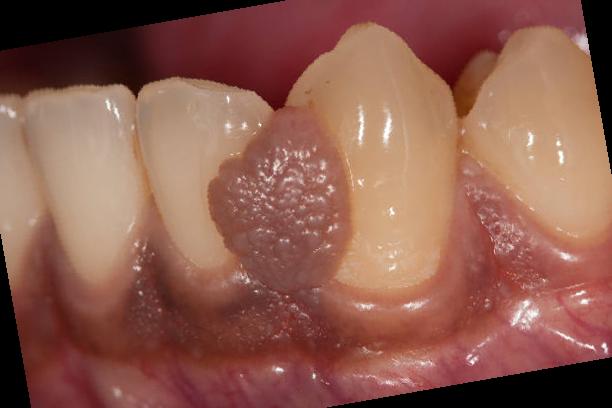
Condition: Gingivitis